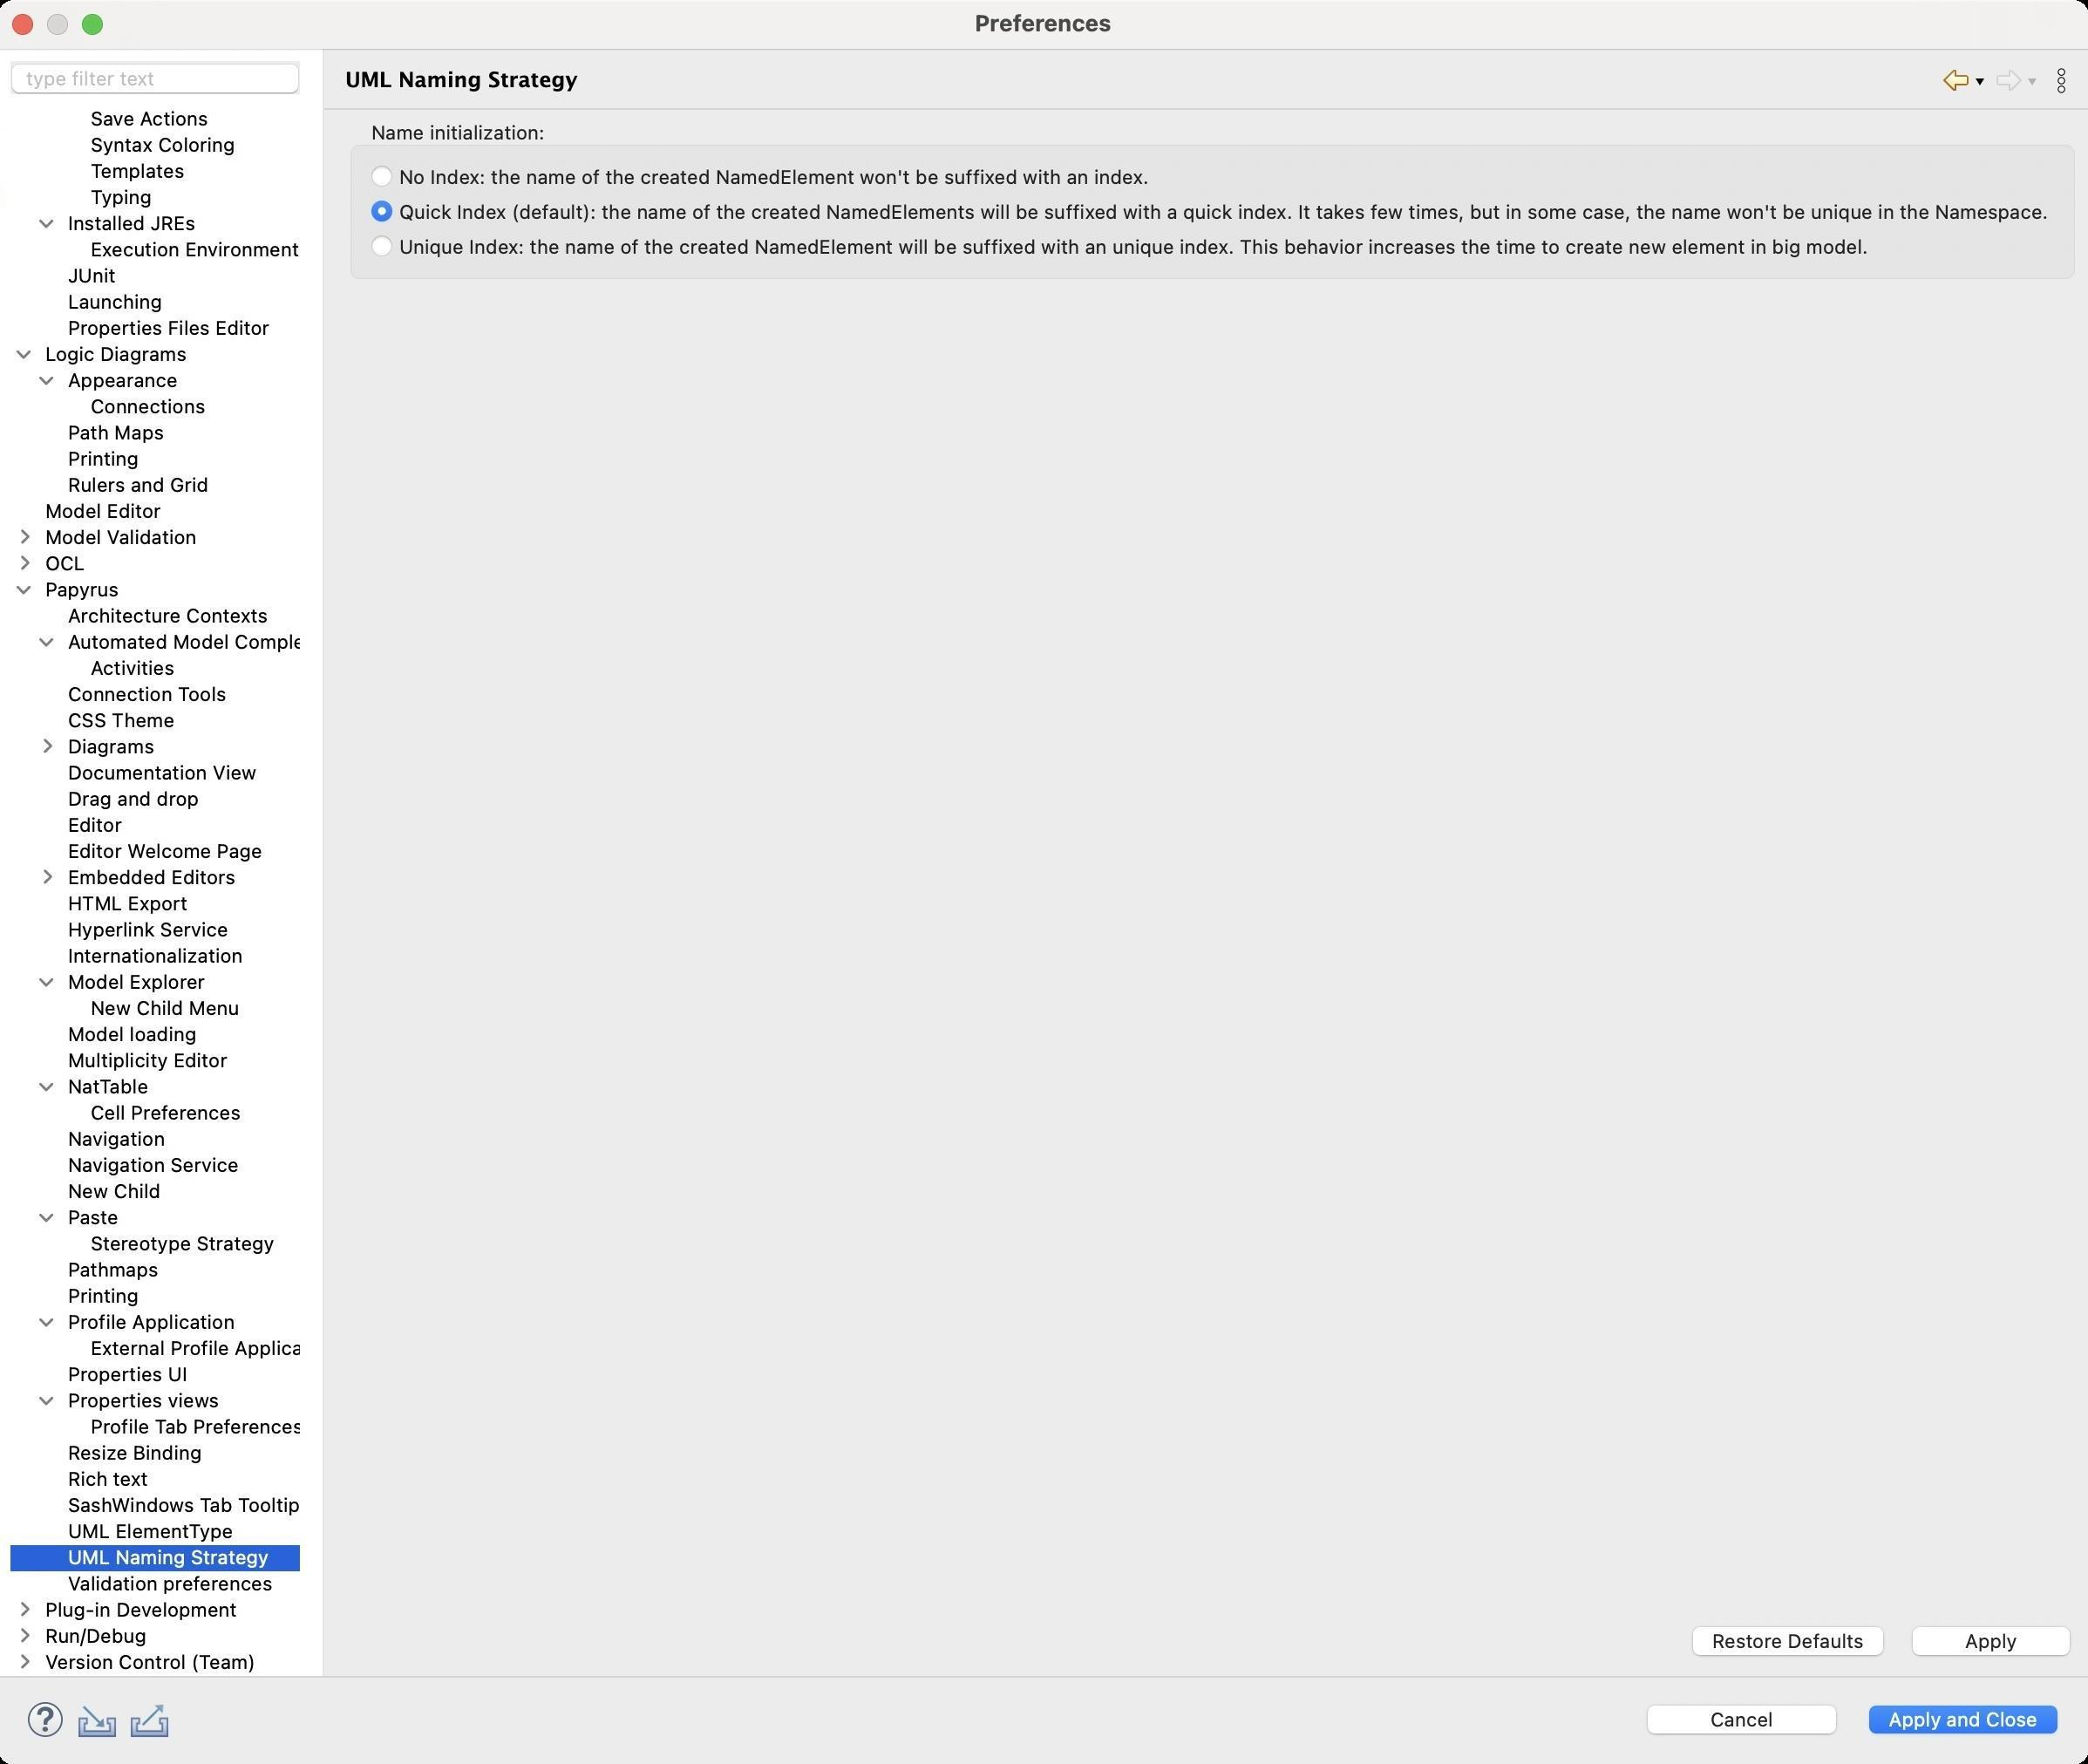
Accessibility tree:
{"name": "Preferences", "role": "AXWindow", "description": null, "role_description": "standard window", "value": null, "position": "480.00;38.00", "size": "1199;1012", "children": [{"name": "Apply_and_Close", "role": "AXButton", "description": null, "role_description": "button", "value": null, "position": "1067.00;974.00", "size": "120;27", "children": []}, {"name": "Cancel", "role": "AXButton", "description": null, "role_description": "button", "value": null, "position": "940.00;974.00", "size": "120;27", "children": []}, {"name": null, "role": "AXToolbar", "description": null, "role_description": "toolbar", "value": null, "position": "12.00;972.00", "size": "90;30", "children": [{"name": "Help", "role": "AXCheckBox", "description": null, "role_description": "checkbox", "value": 0, "position": "12.00;972.00", "size": "30;30", "children": []}, {"name": "Import", "role": "AXButton", "description": null, "role_description": "button", "value": null, "position": "42.00;972.00", "size": "30;30", "children": []}, {"name": "Export", "role": "AXButton", "description": null, "role_description": "button", "value": null, "position": "72.00;972.00", "size": "30;30", "children": []}]}, {"name": null, "role": "AXScrollArea", "description": null, "role_description": "scroll area", "value": null, "position": "199.00;69.00", "size": "995;887", "children": [{"name": "Apply", "role": "AXButton", "description": null, "role_description": "button", "value": null, "position": "1092.00;929.00", "size": "102;27", "children": []}, {"name": "Restore_Defaults", "role": "AXButton", "description": null, "role_description": "button", "value": null, "position": "966.00;929.00", "size": "121;27", "children": []}, {"name": null, "role": "AXGroup", "description": null, "role_description": "group", "value": null, "position": "199.00;69.00", "size": "995;95", "children": [{"name": "Unique_Index:_the_name_of_the_created_NamedElement_will_be_suffixed_with_an_unique_index._This_behavior_increases_the_time_to_create_new_element_in_big_model.", "role": "AXRadioButton", "description": null, "role_description": "radio button", "value": 0, "position": "213.00;134.00", "size": "864;15", "children": []}, {"name": "Quick_Index_(default):_the_name_of_the_created_NamedElements_will_be_suffixed_with_a_quick_index._It_takes_few_times,_but_in_some_case,_the_name_won't_be_unique_in_the_Namespace.", "role": "AXRadioButton", "description": null, "role_description": "radio button", "value": 1, "position": "213.00;114.00", "size": "967;15", "children": []}, {"name": "No_Index:_the_name_of_the_created_NamedElement_won't_be_suffixed_with_an_index.", "role": "AXRadioButton", "description": null, "role_description": "radio button", "value": 0, "position": "213.00;94.00", "size": "452;15", "children": []}, {"name": null, "role": "AXStaticText", "description": null, "role_description": "text", "value": "Name initialization:", "position": "210.00;69.00", "size": "108;14", "children": []}]}]}, {"name": null, "role": "AXToolbar", "description": "", "role_description": "toolbar", "value": null, "position": "1112.00;35.00", "size": "82;22", "children": [{"name": "Back_to_Validation_preferences", "role": "AXMenuButton", "description": null, "role_description": "menu button", "value": null, "position": "1112.00;35.00", "size": "22;22", "children": []}, {"name": "Forward", "role": "AXMenuButton", "description": null, "role_description": "menu button", "value": null, "position": "1142.00;35.00", "size": "22;22", "children": []}, {"name": "Additional_Dialog_Actions", "role": "AXButton", "description": null, "role_description": "button", "value": null, "position": "1172.00;35.00", "size": "22;22", "children": []}]}, {"name": null, "role": "AXStaticText", "description": "", "role_description": "text", "value": "UML Naming Strategy", "position": "196.00;35.00", "size": "909;21", "children": []}, {"name": null, "role": "AXSplitter", "description": null, "role_description": "splitter", "value": 180, "position": "180.00;28.00", "size": "5;933", "children": []}, {"name": null, "role": "AXScrollArea", "description": null, "role_description": "scroll area", "value": null, "position": "7.00;59.00", "size": "166;902", "children": [{"name": null, "role": "AXOutline", "description": null, "role_description": "outline", "value": null, "position": "7.00;-419.00", "size": "217;1380", "children": [{"name": null, "role": "AXRow", "description": null, "role_description": "outline row", "value": null, "position": "7.00;-419.00", "size": "217;15", "children": [{"name": null, "role": "AXGroup", "description": null, "role_description": "group", "value": null, "position": "7.00;-419.00", "size": "217;15", "children": [{"name": null, "role": "AXDisclosureTriangle", "description": null, "role_description": "disclosure triangle", "value": 0, "position": "9.00;-419.00", "size": "12;14", "children": []}, {"name": null, "role": "AXStaticText", "description": null, "role_description": "text", "value": "General", "position": "25.00;-419.00", "size": "198;14", "children": []}]}]}, {"name": null, "role": "AXRow", "description": null, "role_description": "outline row", "value": null, "position": "7.00;-404.00", "size": "217;15", "children": [{"name": null, "role": "AXGroup", "description": null, "role_description": "group", "value": null, "position": "7.00;-404.00", "size": "217;15", "children": [{"name": null, "role": "AXDisclosureTriangle", "description": null, "role_description": "disclosure triangle", "value": 0, "position": "9.00;-404.00", "size": "12;14", "children": []}, {"name": null, "role": "AXStaticText", "description": null, "role_description": "text", "value": "Alf", "position": "25.00;-404.00", "size": "198;14", "children": []}]}]}, {"name": null, "role": "AXRow", "description": null, "role_description": "outline row", "value": null, "position": "7.00;-389.00", "size": "217;15", "children": [{"name": null, "role": "AXGroup", "description": null, "role_description": "group", "value": null, "position": "7.00;-389.00", "size": "217;15", "children": [{"name": null, "role": "AXDisclosureTriangle", "description": null, "role_description": "disclosure triangle", "value": 0, "position": "9.00;-389.00", "size": "12;14", "children": []}, {"name": null, "role": "AXStaticText", "description": null, "role_description": "text", "value": "Ant", "position": "25.00;-389.00", "size": "198;14", "children": []}]}]}, {"name": null, "role": "AXRow", "description": null, "role_description": "outline row", "value": null, "position": "7.00;-374.00", "size": "217;15", "children": [{"name": null, "role": "AXGroup", "description": null, "role_description": "group", "value": null, "position": "7.00;-374.00", "size": "217;15", "children": [{"name": null, "role": "AXDisclosureTriangle", "description": null, "role_description": "disclosure triangle", "value": 0, "position": "9.00;-374.00", "size": "12;14", "children": []}, {"name": null, "role": "AXStaticText", "description": null, "role_description": "text", "value": "Context", "position": "25.00;-374.00", "size": "198;14", "children": []}]}]}, {"name": null, "role": "AXRow", "description": null, "role_description": "outline row", "value": null, "position": "7.00;-359.00", "size": "217;15", "children": [{"name": null, "role": "AXGroup", "description": null, "role_description": "group", "value": null, "position": "7.00;-359.00", "size": "217;15", "children": [{"name": null, "role": "AXDisclosureTriangle", "description": null, "role_description": "disclosure triangle", "value": 0, "position": "9.00;-359.00", "size": "12;14", "children": []}, {"name": null, "role": "AXStaticText", "description": null, "role_description": "text", "value": "CSS", "position": "25.00;-359.00", "size": "198;14", "children": []}]}]}, {"name": null, "role": "AXRow", "description": null, "role_description": "outline row", "value": null, "position": "7.00;-344.00", "size": "217;15", "children": [{"name": null, "role": "AXGroup", "description": null, "role_description": "group", "value": null, "position": "7.00;-344.00", "size": "217;15", "children": [{"name": null, "role": "AXDisclosureTriangle", "description": null, "role_description": "disclosure triangle", "value": 0, "position": "9.00;-344.00", "size": "12;14", "children": []}, {"name": null, "role": "AXStaticText", "description": null, "role_description": "text", "value": "EMF Compare", "position": "25.00;-344.00", "size": "198;14", "children": []}]}]}, {"name": null, "role": "AXRow", "description": null, "role_description": "outline row", "value": null, "position": "7.00;-329.00", "size": "217;15", "children": [{"name": null, "role": "AXGroup", "description": null, "role_description": "group", "value": null, "position": "7.00;-329.00", "size": "217;15", "children": [{"name": null, "role": "AXDisclosureTriangle", "description": null, "role_description": "disclosure triangle", "value": 0, "position": "9.00;-329.00", "size": "12;14", "children": []}, {"name": null, "role": "AXStaticText", "description": null, "role_description": "text", "value": "Help", "position": "25.00;-329.00", "size": "198;14", "children": []}]}]}, {"name": null, "role": "AXRow", "description": null, "role_description": "outline row", "value": null, "position": "7.00;-314.00", "size": "217;15", "children": [{"name": null, "role": "AXGroup", "description": null, "role_description": "group", "value": null, "position": "7.00;-314.00", "size": "217;15", "children": [{"name": null, "role": "AXDisclosureTriangle", "description": null, "role_description": "disclosure triangle", "value": 0, "position": "9.00;-314.00", "size": "12;14", "children": []}, {"name": null, "role": "AXStaticText", "description": null, "role_description": "text", "value": "Install/Update", "position": "25.00;-314.00", "size": "198;14", "children": []}]}]}, {"name": null, "role": "AXRow", "description": null, "role_description": "outline row", "value": null, "position": "7.00;-299.00", "size": "217;15", "children": [{"name": null, "role": "AXGroup", "description": null, "role_description": "group", "value": null, "position": "7.00;-299.00", "size": "217;15", "children": [{"name": null, "role": "AXDisclosureTriangle", "description": null, "role_description": "disclosure triangle", "value": 1, "position": "9.00;-299.00", "size": "12;14", "children": []}, {"name": null, "role": "AXStaticText", "description": null, "role_description": "text", "value": "Java", "position": "25.00;-299.00", "size": "198;14", "children": []}]}]}, {"name": null, "role": "AXRow", "description": null, "role_description": "outline row", "value": null, "position": "7.00;-284.00", "size": "217;15", "children": [{"name": null, "role": "AXGroup", "description": null, "role_description": "group", "value": null, "position": "7.00;-284.00", "size": "217;15", "children": [{"name": null, "role": "AXDisclosureTriangle", "description": null, "role_description": "disclosure triangle", "value": 0, "position": "22.00;-284.00", "size": "12;14", "children": []}, {"name": null, "role": "AXStaticText", "description": null, "role_description": "text", "value": "Appearance", "position": "38.00;-284.00", "size": "185;14", "children": []}]}]}, {"name": null, "role": "AXRow", "description": null, "role_description": "outline row", "value": null, "position": "7.00;-269.00", "size": "217;15", "children": [{"name": null, "role": "AXGroup", "description": null, "role_description": "group", "value": null, "position": "7.00;-269.00", "size": "217;15", "children": [{"name": null, "role": "AXDisclosureTriangle", "description": null, "role_description": "disclosure triangle", "value": 0, "position": "22.00;-269.00", "size": "12;14", "children": []}, {"name": null, "role": "AXStaticText", "description": null, "role_description": "text", "value": "Build Path", "position": "38.00;-269.00", "size": "185;14", "children": []}]}]}, {"name": null, "role": "AXRow", "description": null, "role_description": "outline row", "value": null, "position": "7.00;-254.00", "size": "217;15", "children": [{"name": null, "role": "AXStaticText", "description": null, "role_description": "text", "value": "Bytecode Outline", "position": "38.00;-254.00", "size": "185;14", "children": []}]}, {"name": null, "role": "AXRow", "description": null, "role_description": "outline row", "value": null, "position": "7.00;-239.00", "size": "217;15", "children": [{"name": null, "role": "AXGroup", "description": null, "role_description": "group", "value": null, "position": "7.00;-239.00", "size": "217;15", "children": [{"name": null, "role": "AXDisclosureTriangle", "description": null, "role_description": "disclosure triangle", "value": 0, "position": "22.00;-239.00", "size": "12;14", "children": []}, {"name": null, "role": "AXStaticText", "description": null, "role_description": "text", "value": "Code Style", "position": "38.00;-239.00", "size": "185;14", "children": []}]}]}, {"name": null, "role": "AXRow", "description": null, "role_description": "outline row", "value": null, "position": "7.00;-224.00", "size": "217;15", "children": [{"name": null, "role": "AXGroup", "description": null, "role_description": "group", "value": null, "position": "7.00;-224.00", "size": "217;15", "children": [{"name": null, "role": "AXDisclosureTriangle", "description": null, "role_description": "disclosure triangle", "value": 1, "position": "22.00;-224.00", "size": "12;14", "children": []}, {"name": null, "role": "AXStaticText", "description": null, "role_description": "text", "value": "Compiler", "position": "38.00;-224.00", "size": "185;14", "children": []}]}]}, {"name": null, "role": "AXRow", "description": null, "role_description": "outline row", "value": null, "position": "7.00;-209.00", "size": "217;15", "children": [{"name": null, "role": "AXStaticText", "description": null, "role_description": "text", "value": "Building", "position": "51.00;-209.00", "size": "172;14", "children": []}]}, {"name": null, "role": "AXRow", "description": null, "role_description": "outline row", "value": null, "position": "7.00;-194.00", "size": "217;15", "children": [{"name": null, "role": "AXStaticText", "description": null, "role_description": "text", "value": "Errors/Warnings", "position": "51.00;-194.00", "size": "172;14", "children": []}]}, {"name": null, "role": "AXRow", "description": null, "role_description": "outline row", "value": null, "position": "7.00;-179.00", "size": "217;15", "children": [{"name": null, "role": "AXStaticText", "description": null, "role_description": "text", "value": "Javadoc", "position": "51.00;-179.00", "size": "172;14", "children": []}]}, {"name": null, "role": "AXRow", "description": null, "role_description": "outline row", "value": null, "position": "7.00;-164.00", "size": "217;15", "children": [{"name": null, "role": "AXStaticText", "description": null, "role_description": "text", "value": "Task Tags", "position": "51.00;-164.00", "size": "172;14", "children": []}]}, {"name": null, "role": "AXRow", "description": null, "role_description": "outline row", "value": null, "position": "7.00;-149.00", "size": "217;15", "children": [{"name": null, "role": "AXGroup", "description": null, "role_description": "group", "value": null, "position": "7.00;-149.00", "size": "217;15", "children": [{"name": null, "role": "AXDisclosureTriangle", "description": null, "role_description": "disclosure triangle", "value": 1, "position": "22.00;-149.00", "size": "12;14", "children": []}, {"name": null, "role": "AXStaticText", "description": null, "role_description": "text", "value": "Debug", "position": "38.00;-149.00", "size": "185;14", "children": []}]}]}, {"name": null, "role": "AXRow", "description": null, "role_description": "outline row", "value": null, "position": "7.00;-134.00", "size": "217;15", "children": [{"name": null, "role": "AXStaticText", "description": null, "role_description": "text", "value": "Detail Formatters", "position": "51.00;-134.00", "size": "172;14", "children": []}]}, {"name": null, "role": "AXRow", "description": null, "role_description": "outline row", "value": null, "position": "7.00;-119.00", "size": "217;15", "children": [{"name": null, "role": "AXStaticText", "description": null, "role_description": "text", "value": "Heap Walking", "position": "51.00;-119.00", "size": "172;14", "children": []}]}, {"name": null, "role": "AXRow", "description": null, "role_description": "outline row", "value": null, "position": "7.00;-104.00", "size": "217;15", "children": [{"name": null, "role": "AXStaticText", "description": null, "role_description": "text", "value": "Logical Structures", "position": "51.00;-104.00", "size": "172;14", "children": []}]}, {"name": null, "role": "AXRow", "description": null, "role_description": "outline row", "value": null, "position": "7.00;-89.00", "size": "217;15", "children": [{"name": null, "role": "AXStaticText", "description": null, "role_description": "text", "value": "Primitive Display Options", "position": "51.00;-89.00", "size": "172;14", "children": []}]}, {"name": null, "role": "AXRow", "description": null, "role_description": "outline row", "value": null, "position": "7.00;-74.00", "size": "217;15", "children": [{"name": null, "role": "AXStaticText", "description": null, "role_description": "text", "value": "Step Filtering", "position": "51.00;-74.00", "size": "172;14", "children": []}]}, {"name": null, "role": "AXRow", "description": null, "role_description": "outline row", "value": null, "position": "7.00;-59.00", "size": "217;15", "children": [{"name": null, "role": "AXGroup", "description": null, "role_description": "group", "value": null, "position": "7.00;-59.00", "size": "217;15", "children": [{"name": null, "role": "AXDisclosureTriangle", "description": null, "role_description": "disclosure triangle", "value": 1, "position": "22.00;-59.00", "size": "12;14", "children": []}, {"name": null, "role": "AXStaticText", "description": null, "role_description": "text", "value": "Editor", "position": "38.00;-59.00", "size": "185;14", "children": []}]}]}, {"name": null, "role": "AXRow", "description": null, "role_description": "outline row", "value": null, "position": "7.00;-44.00", "size": "217;15", "children": [{"name": null, "role": "AXStaticText", "description": null, "role_description": "text", "value": "Code Minings", "position": "51.00;-44.00", "size": "172;14", "children": []}]}, {"name": null, "role": "AXRow", "description": null, "role_description": "outline row", "value": null, "position": "7.00;-29.00", "size": "217;15", "children": [{"name": null, "role": "AXGroup", "description": null, "role_description": "group", "value": null, "position": "7.00;-29.00", "size": "217;15", "children": [{"name": null, "role": "AXDisclosureTriangle", "description": null, "role_description": "disclosure triangle", "value": 1, "position": "35.00;-29.00", "size": "12;14", "children": []}, {"name": null, "role": "AXStaticText", "description": null, "role_description": "text", "value": "Content Assist", "position": "51.00;-29.00", "size": "172;14", "children": []}]}]}, {"name": null, "role": "AXRow", "description": null, "role_description": "outline row", "value": null, "position": "7.00;-14.00", "size": "217;15", "children": [{"name": null, "role": "AXStaticText", "description": null, "role_description": "text", "value": "Advanced", "position": "64.00;-14.00", "size": "159;14", "children": []}]}, {"name": null, "role": "AXRow", "description": null, "role_description": "outline row", "value": null, "position": "7.00;1.00", "size": "217;15", "children": [{"name": null, "role": "AXStaticText", "description": null, "role_description": "text", "value": "Favorites", "position": "64.00;1.00", "size": "159;14", "children": []}]}, {"name": null, "role": "AXRow", "description": null, "role_description": "outline row", "value": null, "position": "7.00;16.00", "size": "217;15", "children": [{"name": null, "role": "AXStaticText", "description": null, "role_description": "text", "value": "Folding", "position": "51.00;16.00", "size": "172;14", "children": []}]}, {"name": null, "role": "AXRow", "description": null, "role_description": "outline row", "value": null, "position": "7.00;31.00", "size": "217;15", "children": [{"name": null, "role": "AXStaticText", "description": null, "role_description": "text", "value": "Hovers", "position": "51.00;31.00", "size": "172;14", "children": []}]}, {"name": null, "role": "AXRow", "description": null, "role_description": "outline row", "value": null, "position": "7.00;46.00", "size": "217;15", "children": [{"name": null, "role": "AXStaticText", "description": null, "role_description": "text", "value": "Mark Occurrences", "position": "51.00;46.00", "size": "172;14", "children": []}]}, {"name": null, "role": "AXRow", "description": null, "role_description": "outline row", "value": null, "position": "7.00;61.00", "size": "217;15", "children": [{"name": null, "role": "AXStaticText", "description": null, "role_description": "text", "value": "Save Actions", "position": "51.00;61.00", "size": "172;14", "children": []}]}, {"name": null, "role": "AXRow", "description": null, "role_description": "outline row", "value": null, "position": "7.00;76.00", "size": "217;15", "children": [{"name": null, "role": "AXStaticText", "description": null, "role_description": "text", "value": "Syntax Coloring", "position": "51.00;76.00", "size": "172;14", "children": []}]}, {"name": null, "role": "AXRow", "description": null, "role_description": "outline row", "value": null, "position": "7.00;91.00", "size": "217;15", "children": [{"name": null, "role": "AXStaticText", "description": null, "role_description": "text", "value": "Templates", "position": "51.00;91.00", "size": "172;14", "children": []}]}, {"name": null, "role": "AXRow", "description": null, "role_description": "outline row", "value": null, "position": "7.00;106.00", "size": "217;15", "children": [{"name": null, "role": "AXStaticText", "description": null, "role_description": "text", "value": "Typing", "position": "51.00;106.00", "size": "172;14", "children": []}]}, {"name": null, "role": "AXRow", "description": null, "role_description": "outline row", "value": null, "position": "7.00;121.00", "size": "217;15", "children": [{"name": null, "role": "AXGroup", "description": null, "role_description": "group", "value": null, "position": "7.00;121.00", "size": "217;15", "children": [{"name": null, "role": "AXDisclosureTriangle", "description": null, "role_description": "disclosure triangle", "value": 1, "position": "22.00;121.00", "size": "12;14", "children": []}, {"name": null, "role": "AXStaticText", "description": null, "role_description": "text", "value": "Installed JREs", "position": "38.00;121.00", "size": "185;14", "children": []}]}]}, {"name": null, "role": "AXRow", "description": null, "role_description": "outline row", "value": null, "position": "7.00;136.00", "size": "217;15", "children": [{"name": null, "role": "AXStaticText", "description": null, "role_description": "text", "value": "Execution Environments", "position": "51.00;136.00", "size": "172;14", "children": []}]}, {"name": null, "role": "AXRow", "description": null, "role_description": "outline row", "value": null, "position": "7.00;151.00", "size": "217;15", "children": [{"name": null, "role": "AXStaticText", "description": null, "role_description": "text", "value": "JUnit", "position": "38.00;151.00", "size": "185;14", "children": []}]}, {"name": null, "role": "AXRow", "description": null, "role_description": "outline row", "value": null, "position": "7.00;166.00", "size": "217;15", "children": [{"name": null, "role": "AXStaticText", "description": null, "role_description": "text", "value": "Launching", "position": "38.00;166.00", "size": "185;14", "children": []}]}, {"name": null, "role": "AXRow", "description": null, "role_description": "outline row", "value": null, "position": "7.00;181.00", "size": "217;15", "children": [{"name": null, "role": "AXStaticText", "description": null, "role_description": "text", "value": "Properties Files Editor", "position": "38.00;181.00", "size": "185;14", "children": []}]}, {"name": null, "role": "AXRow", "description": null, "role_description": "outline row", "value": null, "position": "7.00;196.00", "size": "217;15", "children": [{"name": null, "role": "AXGroup", "description": null, "role_description": "group", "value": null, "position": "7.00;196.00", "size": "217;15", "children": [{"name": null, "role": "AXDisclosureTriangle", "description": null, "role_description": "disclosure triangle", "value": 1, "position": "9.00;196.00", "size": "12;14", "children": []}, {"name": null, "role": "AXStaticText", "description": null, "role_description": "text", "value": "Logic Diagrams", "position": "25.00;196.00", "size": "198;14", "children": []}]}]}, {"name": null, "role": "AXRow", "description": null, "role_description": "outline row", "value": null, "position": "7.00;211.00", "size": "217;15", "children": [{"name": null, "role": "AXGroup", "description": null, "role_description": "group", "value": null, "position": "7.00;211.00", "size": "217;15", "children": [{"name": null, "role": "AXDisclosureTriangle", "description": null, "role_description": "disclosure triangle", "value": 1, "position": "22.00;211.00", "size": "12;14", "children": []}, {"name": null, "role": "AXStaticText", "description": null, "role_description": "text", "value": "Appearance", "position": "38.00;211.00", "size": "185;14", "children": []}]}]}, {"name": null, "role": "AXRow", "description": null, "role_description": "outline row", "value": null, "position": "7.00;226.00", "size": "217;15", "children": [{"name": null, "role": "AXStaticText", "description": null, "role_description": "text", "value": "Connections", "position": "51.00;226.00", "size": "172;14", "children": []}]}, {"name": null, "role": "AXRow", "description": null, "role_description": "outline row", "value": null, "position": "7.00;241.00", "size": "217;15", "children": [{"name": null, "role": "AXStaticText", "description": null, "role_description": "text", "value": "Path Maps", "position": "38.00;241.00", "size": "185;14", "children": []}]}, {"name": null, "role": "AXRow", "description": null, "role_description": "outline row", "value": null, "position": "7.00;256.00", "size": "217;15", "children": [{"name": null, "role": "AXStaticText", "description": null, "role_description": "text", "value": "Printing", "position": "38.00;256.00", "size": "185;14", "children": []}]}, {"name": null, "role": "AXRow", "description": null, "role_description": "outline row", "value": null, "position": "7.00;271.00", "size": "217;15", "children": [{"name": null, "role": "AXStaticText", "description": null, "role_description": "text", "value": "Rulers and Grid", "position": "38.00;271.00", "size": "185;14", "children": []}]}, {"name": null, "role": "AXRow", "description": null, "role_description": "outline row", "value": null, "position": "7.00;286.00", "size": "217;15", "children": [{"name": null, "role": "AXStaticText", "description": null, "role_description": "text", "value": "Model Editor", "position": "25.00;286.00", "size": "198;14", "children": []}]}, {"name": null, "role": "AXRow", "description": null, "role_description": "outline row", "value": null, "position": "7.00;301.00", "size": "217;15", "children": [{"name": null, "role": "AXGroup", "description": null, "role_description": "group", "value": null, "position": "7.00;301.00", "size": "217;15", "children": [{"name": null, "role": "AXDisclosureTriangle", "description": null, "role_description": "disclosure triangle", "value": 0, "position": "9.00;301.00", "size": "12;14", "children": []}, {"name": null, "role": "AXStaticText", "description": null, "role_description": "text", "value": "Model Validation", "position": "25.00;301.00", "size": "198;14", "children": []}]}]}, {"name": null, "role": "AXRow", "description": null, "role_description": "outline row", "value": null, "position": "7.00;316.00", "size": "217;15", "children": [{"name": null, "role": "AXGroup", "description": null, "role_description": "group", "value": null, "position": "7.00;316.00", "size": "217;15", "children": [{"name": null, "role": "AXDisclosureTriangle", "description": null, "role_description": "disclosure triangle", "value": 0, "position": "9.00;316.00", "size": "12;14", "children": []}, {"name": null, "role": "AXStaticText", "description": null, "role_description": "text", "value": "OCL", "position": "25.00;316.00", "size": "198;14", "children": []}]}]}, {"name": null, "role": "AXRow", "description": null, "role_description": "outline row", "value": null, "position": "7.00;331.00", "size": "217;15", "children": [{"name": null, "role": "AXGroup", "description": null, "role_description": "group", "value": null, "position": "7.00;331.00", "size": "217;15", "children": [{"name": null, "role": "AXDisclosureTriangle", "description": null, "role_description": "disclosure triangle", "value": 1, "position": "9.00;331.00", "size": "12;14", "children": []}, {"name": null, "role": "AXStaticText", "description": null, "role_description": "text", "value": "Papyrus", "position": "25.00;331.00", "size": "198;14", "children": []}]}]}, {"name": null, "role": "AXRow", "description": null, "role_description": "outline row", "value": null, "position": "7.00;346.00", "size": "217;15", "children": [{"name": null, "role": "AXStaticText", "description": null, "role_description": "text", "value": "Architecture Contexts", "position": "38.00;346.00", "size": "185;14", "children": []}]}, {"name": null, "role": "AXRow", "description": null, "role_description": "outline row", "value": null, "position": "7.00;361.00", "size": "217;15", "children": [{"name": null, "role": "AXGroup", "description": null, "role_description": "group", "value": null, "position": "7.00;361.00", "size": "217;15", "children": [{"name": null, "role": "AXDisclosureTriangle", "description": null, "role_description": "disclosure triangle", "value": 1, "position": "22.00;361.00", "size": "12;14", "children": []}, {"name": null, "role": "AXStaticText", "description": null, "role_description": "text", "value": "Automated Model Completion", "position": "38.00;361.00", "size": "185;14", "children": []}]}]}, {"name": null, "role": "AXRow", "description": null, "role_description": "outline row", "value": null, "position": "7.00;376.00", "size": "217;15", "children": [{"name": null, "role": "AXStaticText", "description": null, "role_description": "text", "value": "Activities", "position": "51.00;376.00", "size": "172;14", "children": []}]}, {"name": null, "role": "AXRow", "description": null, "role_description": "outline row", "value": null, "position": "7.00;391.00", "size": "217;15", "children": [{"name": null, "role": "AXStaticText", "description": null, "role_description": "text", "value": "Connection Tools", "position": "38.00;391.00", "size": "185;14", "children": []}]}, {"name": null, "role": "AXRow", "description": null, "role_description": "outline row", "value": null, "position": "7.00;406.00", "size": "217;15", "children": [{"name": null, "role": "AXStaticText", "description": null, "role_description": "text", "value": "CSS Theme", "position": "38.00;406.00", "size": "185;14", "children": []}]}, {"name": null, "role": "AXRow", "description": null, "role_description": "outline row", "value": null, "position": "7.00;421.00", "size": "217;15", "children": [{"name": null, "role": "AXGroup", "description": null, "role_description": "group", "value": null, "position": "7.00;421.00", "size": "217;15", "children": [{"name": null, "role": "AXDisclosureTriangle", "description": null, "role_description": "disclosure triangle", "value": 0, "position": "22.00;421.00", "size": "12;14", "children": []}, {"name": null, "role": "AXStaticText", "description": null, "role_description": "text", "value": "Diagrams", "position": "38.00;421.00", "size": "185;14", "children": []}]}]}, {"name": null, "role": "AXRow", "description": null, "role_description": "outline row", "value": null, "position": "7.00;436.00", "size": "217;15", "children": [{"name": null, "role": "AXStaticText", "description": null, "role_description": "text", "value": "Documentation View", "position": "38.00;436.00", "size": "185;14", "children": []}]}, {"name": null, "role": "AXRow", "description": null, "role_description": "outline row", "value": null, "position": "7.00;451.00", "size": "217;15", "children": [{"name": null, "role": "AXStaticText", "description": null, "role_description": "text", "value": "Drag and drop", "position": "38.00;451.00", "size": "185;14", "children": []}]}, {"name": null, "role": "AXRow", "description": null, "role_description": "outline row", "value": null, "position": "7.00;466.00", "size": "217;15", "children": [{"name": null, "role": "AXStaticText", "description": null, "role_description": "text", "value": "Editor", "position": "38.00;466.00", "size": "185;14", "children": []}]}, {"name": null, "role": "AXRow", "description": null, "role_description": "outline row", "value": null, "position": "7.00;481.00", "size": "217;15", "children": [{"name": null, "role": "AXStaticText", "description": null, "role_description": "text", "value": "Editor Welcome Page", "position": "38.00;481.00", "size": "185;14", "children": []}]}, {"name": null, "role": "AXRow", "description": null, "role_description": "outline row", "value": null, "position": "7.00;496.00", "size": "217;15", "children": [{"name": null, "role": "AXGroup", "description": null, "role_description": "group", "value": null, "position": "7.00;496.00", "size": "217;15", "children": [{"name": null, "role": "AXDisclosureTriangle", "description": null, "role_description": "disclosure triangle", "value": 0, "position": "22.00;496.00", "size": "12;14", "children": []}, {"name": null, "role": "AXStaticText", "description": null, "role_description": "text", "value": "Embedded Editors", "position": "38.00;496.00", "size": "185;14", "children": []}]}]}, {"name": null, "role": "AXRow", "description": null, "role_description": "outline row", "value": null, "position": "7.00;511.00", "size": "217;15", "children": [{"name": null, "role": "AXStaticText", "description": null, "role_description": "text", "value": "HTML Export", "position": "38.00;511.00", "size": "185;14", "children": []}]}, {"name": null, "role": "AXRow", "description": null, "role_description": "outline row", "value": null, "position": "7.00;526.00", "size": "217;15", "children": [{"name": null, "role": "AXStaticText", "description": null, "role_description": "text", "value": "Hyperlink Service", "position": "38.00;526.00", "size": "185;14", "children": []}]}, {"name": null, "role": "AXRow", "description": null, "role_description": "outline row", "value": null, "position": "7.00;541.00", "size": "217;15", "children": [{"name": null, "role": "AXStaticText", "description": null, "role_description": "text", "value": "Internationalization", "position": "38.00;541.00", "size": "185;14", "children": []}]}, {"name": null, "role": "AXRow", "description": null, "role_description": "outline row", "value": null, "position": "7.00;556.00", "size": "217;15", "children": [{"name": null, "role": "AXGroup", "description": null, "role_description": "group", "value": null, "position": "7.00;556.00", "size": "217;15", "children": [{"name": null, "role": "AXDisclosureTriangle", "description": null, "role_description": "disclosure triangle", "value": 1, "position": "22.00;556.00", "size": "12;14", "children": []}, {"name": null, "role": "AXStaticText", "description": null, "role_description": "text", "value": "Model Explorer", "position": "38.00;556.00", "size": "185;14", "children": []}]}]}, {"name": null, "role": "AXRow", "description": null, "role_description": "outline row", "value": null, "position": "7.00;571.00", "size": "217;15", "children": [{"name": null, "role": "AXStaticText", "description": null, "role_description": "text", "value": "New Child Menu", "position": "51.00;571.00", "size": "172;14", "children": []}]}, {"name": null, "role": "AXRow", "description": null, "role_description": "outline row", "value": null, "position": "7.00;586.00", "size": "217;15", "children": [{"name": null, "role": "AXStaticText", "description": null, "role_description": "text", "value": "Model loading", "position": "38.00;586.00", "size": "185;14", "children": []}]}, {"name": null, "role": "AXRow", "description": null, "role_description": "outline row", "value": null, "position": "7.00;601.00", "size": "217;15", "children": [{"name": null, "role": "AXStaticText", "description": null, "role_description": "text", "value": "Multiplicity Editor", "position": "38.00;601.00", "size": "185;14", "children": []}]}, {"name": null, "role": "AXRow", "description": null, "role_description": "outline row", "value": null, "position": "7.00;616.00", "size": "217;15", "children": [{"name": null, "role": "AXGroup", "description": null, "role_description": "group", "value": null, "position": "7.00;616.00", "size": "217;15", "children": [{"name": null, "role": "AXDisclosureTriangle", "description": null, "role_description": "disclosure triangle", "value": 1, "position": "22.00;616.00", "size": "12;14", "children": []}, {"name": null, "role": "AXStaticText", "description": null, "role_description": "text", "value": "NatTable", "position": "38.00;616.00", "size": "185;14", "children": []}]}]}, {"name": null, "role": "AXRow", "description": null, "role_description": "outline row", "value": null, "position": "7.00;631.00", "size": "217;15", "children": [{"name": null, "role": "AXStaticText", "description": null, "role_description": "text", "value": "Cell Preferences", "position": "51.00;631.00", "size": "172;14", "children": []}]}, {"name": null, "role": "AXRow", "description": null, "role_description": "outline row", "value": null, "position": "7.00;646.00", "size": "217;15", "children": [{"name": null, "role": "AXStaticText", "description": null, "role_description": "text", "value": "Navigation", "position": "38.00;646.00", "size": "185;14", "children": []}]}, {"name": null, "role": "AXRow", "description": null, "role_description": "outline row", "value": null, "position": "7.00;661.00", "size": "217;15", "children": [{"name": null, "role": "AXStaticText", "description": null, "role_description": "text", "value": "Navigation Service", "position": "38.00;661.00", "size": "185;14", "children": []}]}, {"name": null, "role": "AXRow", "description": null, "role_description": "outline row", "value": null, "position": "7.00;676.00", "size": "217;15", "children": [{"name": null, "role": "AXStaticText", "description": null, "role_description": "text", "value": "New Child", "position": "38.00;676.00", "size": "185;14", "children": []}]}, {"name": null, "role": "AXRow", "description": null, "role_description": "outline row", "value": null, "position": "7.00;691.00", "size": "217;15", "children": [{"name": null, "role": "AXGroup", "description": null, "role_description": "group", "value": null, "position": "7.00;691.00", "size": "217;15", "children": [{"name": null, "role": "AXDisclosureTriangle", "description": null, "role_description": "disclosure triangle", "value": 1, "position": "22.00;691.00", "size": "12;14", "children": []}, {"name": null, "role": "AXStaticText", "description": null, "role_description": "text", "value": "Paste", "position": "38.00;691.00", "size": "185;14", "children": []}]}]}, {"name": null, "role": "AXRow", "description": null, "role_description": "outline row", "value": null, "position": "7.00;706.00", "size": "217;15", "children": [{"name": null, "role": "AXStaticText", "description": null, "role_description": "text", "value": "Stereotype Strategy", "position": "51.00;706.00", "size": "172;14", "children": []}]}, {"name": null, "role": "AXRow", "description": null, "role_description": "outline row", "value": null, "position": "7.00;721.00", "size": "217;15", "children": [{"name": null, "role": "AXStaticText", "description": null, "role_description": "text", "value": "Pathmaps", "position": "38.00;721.00", "size": "185;14", "children": []}]}, {"name": null, "role": "AXRow", "description": null, "role_description": "outline row", "value": null, "position": "7.00;736.00", "size": "217;15", "children": [{"name": null, "role": "AXStaticText", "description": null, "role_description": "text", "value": "Printing", "position": "38.00;736.00", "size": "185;14", "children": []}]}, {"name": null, "role": "AXRow", "description": null, "role_description": "outline row", "value": null, "position": "7.00;751.00", "size": "217;15", "children": [{"name": null, "role": "AXGroup", "description": null, "role_description": "group", "value": null, "position": "7.00;751.00", "size": "217;15", "children": [{"name": null, "role": "AXDisclosureTriangle", "description": null, "role_description": "disclosure triangle", "value": 1, "position": "22.00;751.00", "size": "12;14", "children": []}, {"name": null, "role": "AXStaticText", "description": null, "role_description": "text", "value": "Profile Application", "position": "38.00;751.00", "size": "185;14", "children": []}]}]}, {"name": null, "role": "AXRow", "description": null, "role_description": "outline row", "value": null, "position": "7.00;766.00", "size": "217;15", "children": [{"name": null, "role": "AXStaticText", "description": null, "role_description": "text", "value": "External Profile Applications tool", "position": "51.00;766.00", "size": "172;14", "children": []}]}, {"name": null, "role": "AXRow", "description": null, "role_description": "outline row", "value": null, "position": "7.00;781.00", "size": "217;15", "children": [{"name": null, "role": "AXStaticText", "description": null, "role_description": "text", "value": "Properties UI", "position": "38.00;781.00", "size": "185;14", "children": []}]}, {"name": null, "role": "AXRow", "description": null, "role_description": "outline row", "value": null, "position": "7.00;796.00", "size": "217;15", "children": [{"name": null, "role": "AXGroup", "description": null, "role_description": "group", "value": null, "position": "7.00;796.00", "size": "217;15", "children": [{"name": null, "role": "AXDisclosureTriangle", "description": null, "role_description": "disclosure triangle", "value": 1, "position": "22.00;796.00", "size": "12;14", "children": []}, {"name": null, "role": "AXStaticText", "description": null, "role_description": "text", "value": "Properties views", "position": "38.00;796.00", "size": "185;14", "children": []}]}]}, {"name": null, "role": "AXRow", "description": null, "role_description": "outline row", "value": null, "position": "7.00;811.00", "size": "217;15", "children": [{"name": null, "role": "AXStaticText", "description": null, "role_description": "text", "value": "Profile Tab Preferences", "position": "51.00;811.00", "size": "172;14", "children": []}]}, {"name": null, "role": "AXRow", "description": null, "role_description": "outline row", "value": null, "position": "7.00;826.00", "size": "217;15", "children": [{"name": null, "role": "AXStaticText", "description": null, "role_description": "text", "value": "Resize Binding", "position": "38.00;826.00", "size": "185;14", "children": []}]}, {"name": null, "role": "AXRow", "description": null, "role_description": "outline row", "value": null, "position": "7.00;841.00", "size": "217;15", "children": [{"name": null, "role": "AXStaticText", "description": null, "role_description": "text", "value": "Rich text", "position": "38.00;841.00", "size": "185;14", "children": []}]}, {"name": null, "role": "AXRow", "description": null, "role_description": "outline row", "value": null, "position": "7.00;856.00", "size": "217;15", "children": [{"name": null, "role": "AXStaticText", "description": null, "role_description": "text", "value": "SashWindows Tab Tooltips", "position": "38.00;856.00", "size": "185;14", "children": []}]}, {"name": null, "role": "AXRow", "description": null, "role_description": "outline row", "value": null, "position": "7.00;871.00", "size": "217;15", "children": [{"name": null, "role": "AXStaticText", "description": null, "role_description": "text", "value": "UML ElementType", "position": "38.00;871.00", "size": "185;14", "children": []}]}, {"name": null, "role": "AXRow", "description": null, "role_description": "outline row", "value": null, "position": "7.00;886.00", "size": "217;15", "children": [{"name": null, "role": "AXStaticText", "description": null, "role_description": "text", "value": "UML Naming Strategy", "position": "38.00;886.00", "size": "185;14", "children": []}]}, {"name": null, "role": "AXRow", "description": null, "role_description": "outline row", "value": null, "position": "7.00;901.00", "size": "217;15", "children": [{"name": null, "role": "AXStaticText", "description": null, "role_description": "text", "value": "Validation preferences", "position": "38.00;901.00", "size": "185;14", "children": []}]}, {"name": null, "role": "AXRow", "description": null, "role_description": "outline row", "value": null, "position": "7.00;916.00", "size": "217;15", "children": [{"name": null, "role": "AXGroup", "description": null, "role_description": "group", "value": null, "position": "7.00;916.00", "size": "217;15", "children": [{"name": null, "role": "AXDisclosureTriangle", "description": null, "role_description": "disclosure triangle", "value": 0, "position": "9.00;916.00", "size": "12;14", "children": []}, {"name": null, "role": "AXStaticText", "description": null, "role_description": "text", "value": "Plug-in Development", "position": "25.00;916.00", "size": "198;14", "children": []}]}]}, {"name": null, "role": "AXRow", "description": null, "role_description": "outline row", "value": null, "position": "7.00;931.00", "size": "217;15", "children": [{"name": null, "role": "AXGroup", "description": null, "role_description": "group", "value": null, "position": "7.00;931.00", "size": "217;15", "children": [{"name": null, "role": "AXDisclosureTriangle", "description": null, "role_description": "disclosure triangle", "value": 0, "position": "9.00;931.00", "size": "12;14", "children": []}, {"name": null, "role": "AXStaticText", "description": null, "role_description": "text", "value": "Run/Debug", "position": "25.00;931.00", "size": "198;14", "children": []}]}]}, {"name": null, "role": "AXRow", "description": null, "role_description": "outline row", "value": null, "position": "7.00;946.00", "size": "217;15", "children": [{"name": null, "role": "AXGroup", "description": null, "role_description": "group", "value": null, "position": "7.00;946.00", "size": "217;15", "children": [{"name": null, "role": "AXDisclosureTriangle", "description": null, "role_description": "disclosure triangle", "value": 0, "position": "9.00;946.00", "size": "12;14", "children": []}, {"name": null, "role": "AXStaticText", "description": null, "role_description": "text", "value": "Version Control (Team)", "position": "25.00;946.00", "size": "198;14", "children": []}]}]}, {"name": null, "role": "AXColumn", "description": null, "role_description": "column", "value": null, "position": "7.00;-419.00", "size": "217;1380", "children": []}]}, {"name": null, "role": "AXScrollBar", "description": null, "role_description": "scroll bar", "value": 0.0, "position": "7.00;945.00", "size": "166;16", "children": [{"name": null, "role": "AXValueIndicator", "description": null, "role_description": "value indicator", "value": 0.0, "position": "8.00;949.00", "size": "125;12", "children": []}, {"name": null, "role": "AXButton", "description": null, "role_description": "increment arrow button", "value": null, "position": "7.00;945.00", "size": "0;0", "children": []}, {"name": null, "role": "AXButton", "description": null, "role_description": "decrement arrow button", "value": null, "position": "7.00;945.00", "size": "0;0", "children": []}, {"name": null, "role": "AXButton", "description": null, "role_description": "increment page button", "value": null, "position": "133.50;949.00", "size": "40;12", "children": []}, {"name": null, "role": "AXButton", "description": null, "role_description": "decrement page button", "value": null, "position": "7.00;949.00", "size": "1;12", "children": []}]}, {"name": null, "role": "AXScrollBar", "description": null, "role_description": "scroll bar", "value": 1.0, "position": "157.00;59.00", "size": "16;902", "children": [{"name": null, "role": "AXValueIndicator", "description": null, "role_description": "value indicator", "value": 1.0, "position": "161.00;372.00", "size": "12;588", "children": []}, {"name": null, "role": "AXButton", "description": null, "role_description": "increment arrow button", "value": null, "position": "157.00;59.00", "size": "0;0", "children": []}, {"name": null, "role": "AXButton", "description": null, "role_description": "decrement arrow button", "value": null, "position": "157.00;59.00", "size": "0;0", "children": []}, {"name": null, "role": "AXButton", "description": null, "role_description": "increment page button", "value": null, "position": "161.00;960.00", "size": "12;1", "children": []}, {"name": null, "role": "AXButton", "description": null, "role_description": "decrement page button", "value": null, "position": "161.00;59.00", "size": "12;312", "children": []}]}]}, {"name": "type_filter_text", "role": "AXTextField", "description": null, "role_description": "search text field", "value": "", "position": "7.00;35.00", "size": "166;19", "children": []}, {"name": null, "role": "AXButton", "description": null, "role_description": "close button", "value": null, "position": "7.00;6.00", "size": "14;16", "children": []}, {"name": null, "role": "AXButton", "description": null, "role_description": "zoom button", "value": null, "position": "47.00;6.00", "size": "14;16", "children": [{"name": null, "role": "AXGroup", "description": null, "role_description": "group", "value": null, "position": "47.00;6.00", "size": "14;16", "children": [{"name": null, "role": "AXGroup", "description": null, "role_description": "group", "value": null, "position": "47.00;6.00", "size": "14;16", "children": []}]}]}, {"name": null, "role": "AXButton", "description": null, "role_description": "minimize button", "value": null, "position": "27.00;6.00", "size": "14;16", "children": []}, {"name": null, "role": "AXStaticText", "description": null, "role_description": "text", "value": "Preferences", "position": "558.00;5.00", "size": "83;16", "children": []}]}